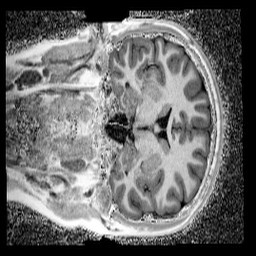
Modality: UNIT1_denoised
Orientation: coronal
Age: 13
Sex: female
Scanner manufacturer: siemens
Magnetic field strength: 3 T
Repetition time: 4 s
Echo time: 0.00299 s